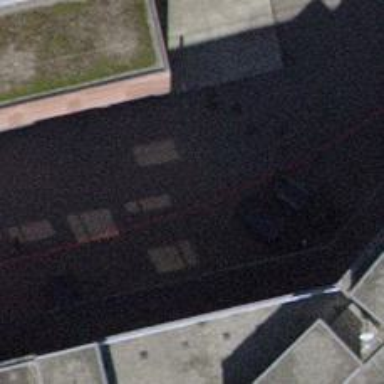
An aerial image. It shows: Bollard barrier.